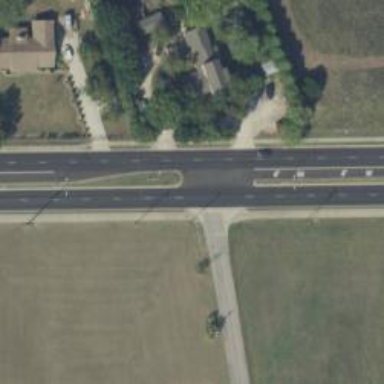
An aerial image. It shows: Secondary road with asphalt surface.